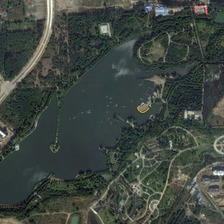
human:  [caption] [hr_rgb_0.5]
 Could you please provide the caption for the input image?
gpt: many green trees are around a pond in a park .

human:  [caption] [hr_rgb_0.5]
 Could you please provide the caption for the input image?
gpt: many green trees are around a pond in a park .

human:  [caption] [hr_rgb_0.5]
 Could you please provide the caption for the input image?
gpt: many green trees are around a pond in a park .

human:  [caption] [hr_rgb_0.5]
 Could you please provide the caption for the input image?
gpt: many green trees are around a pond in a park .

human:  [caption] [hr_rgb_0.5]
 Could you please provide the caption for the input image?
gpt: many green trees are around a pond in a park .